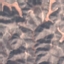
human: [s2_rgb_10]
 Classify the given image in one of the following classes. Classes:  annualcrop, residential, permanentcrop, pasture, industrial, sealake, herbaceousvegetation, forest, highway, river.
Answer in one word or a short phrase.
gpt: HerbaceousVegetation